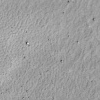
Atmospheric dust classification: not_dusty